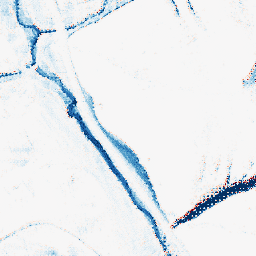
Category: morphological
Decomposition family: morphological_square
Decomposition parameters: operation: closing
size: 15
Upsampling method: regularized
Upsampling parameters: scale: 2
lambda_reg: 0.1
Upsampling scale: 2